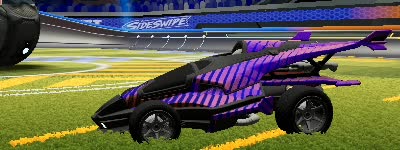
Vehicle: aftershock